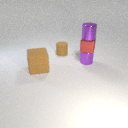
small purple metal cylinder below small purple metal cylinder